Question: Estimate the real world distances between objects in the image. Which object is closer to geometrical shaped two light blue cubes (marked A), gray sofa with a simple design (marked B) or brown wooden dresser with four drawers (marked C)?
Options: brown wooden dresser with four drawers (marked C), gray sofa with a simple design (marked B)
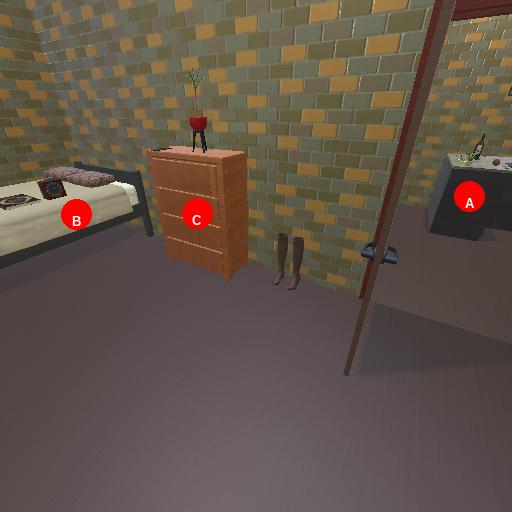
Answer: brown wooden dresser with four drawers (marked C)